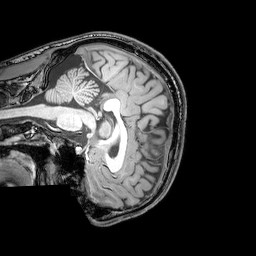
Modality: T1w
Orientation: sagittal
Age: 24
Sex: male
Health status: healthy
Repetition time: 0.081 s
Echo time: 0.037 s